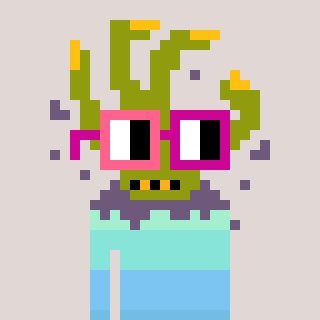
a pixel art character with square pink and red glasses, a zombie-hand-shaped head and a redpinkish-colored body on a warm background